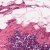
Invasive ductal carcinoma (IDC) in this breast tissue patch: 0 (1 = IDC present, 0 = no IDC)